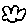
Label: cloud